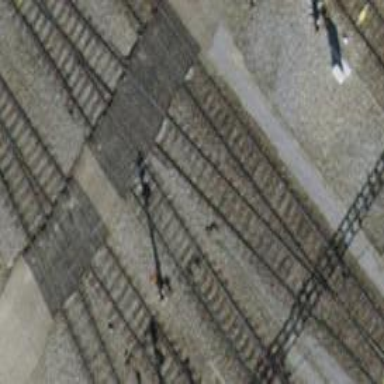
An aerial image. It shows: Railway switch.